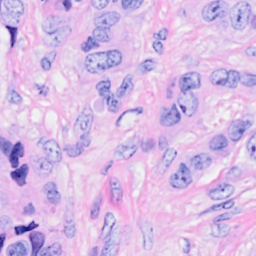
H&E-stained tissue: Breast